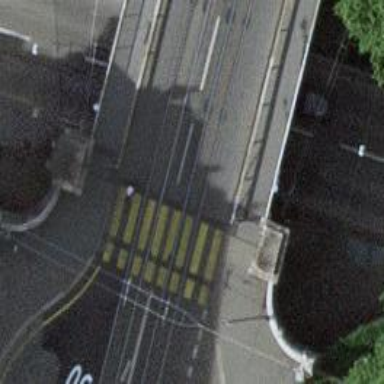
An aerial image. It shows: Residential road with asphalt surface and separate sidewalk on both sides. The road has bridge.